Question: I try to set id for image elements in a div.
'''
<div id = 'div_content'>
<img src ='img1.png'>
<img src ='img2.png'>
</div>
'''
And script:
'''
var items = document.querySelectorAll('#div_content img');
for (var i = 0, l = items.length; i < l; i++) {
items[i].attr("id","id"+i);
};
'''
But it's wrong.

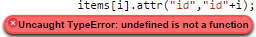
Answer: Don't bother using jQuery, just set the property directly. The code's shorter and it's more efficient, too!:
'''
items[i].id = 'id' + i;
'''
---
NB: 'items[i]' is just a DOM element, you would have had to write '$(items[i])' to turn it into a jQuery object with a '.attr' method.